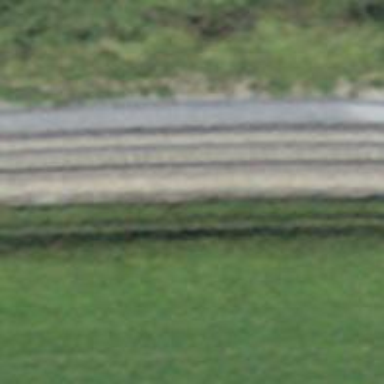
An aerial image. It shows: Narrow-gauge railway with electrified contact line.